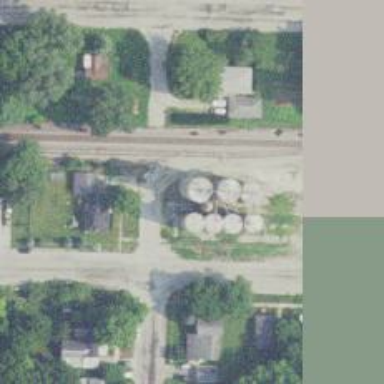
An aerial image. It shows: Silo.